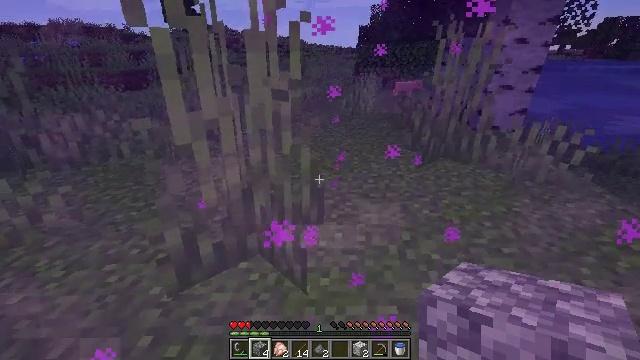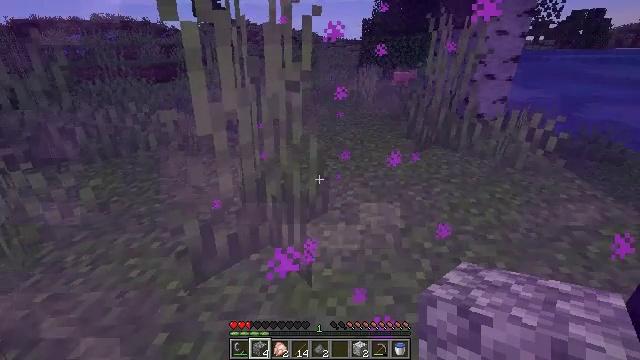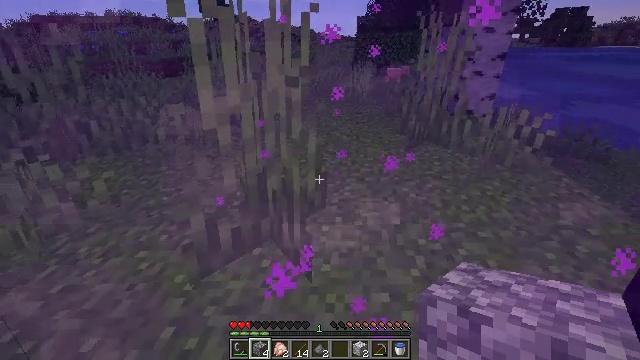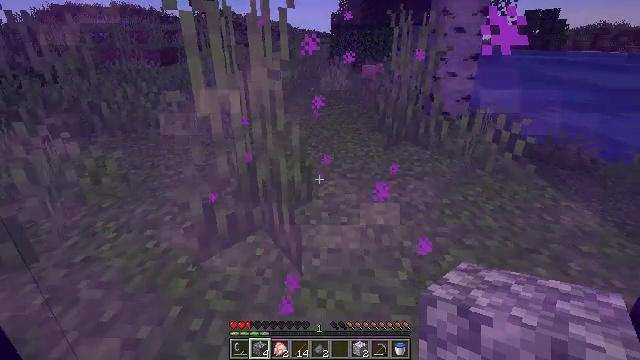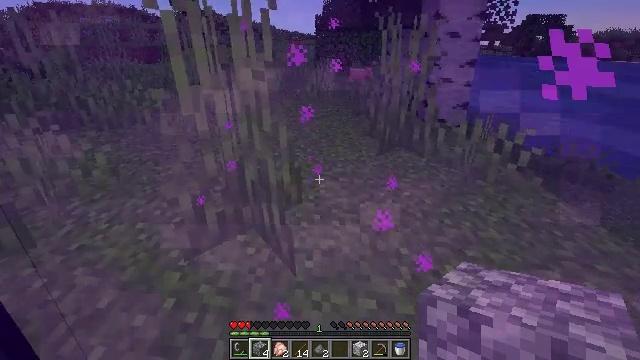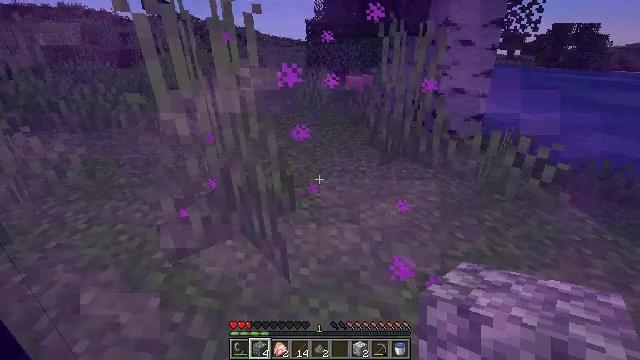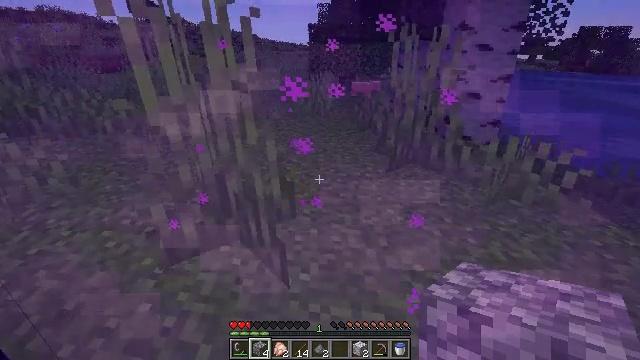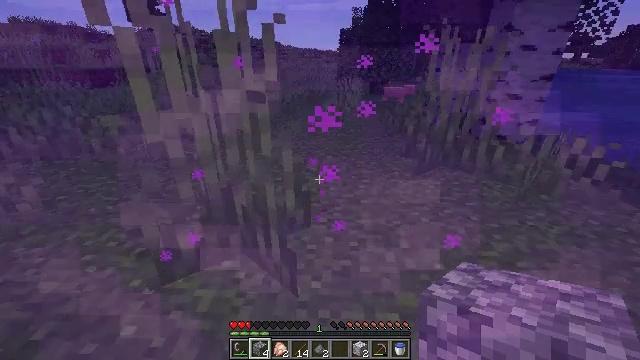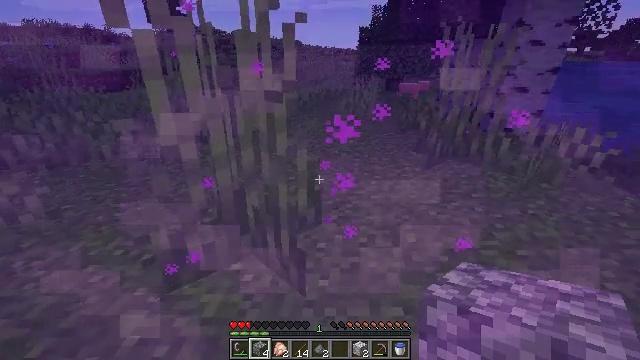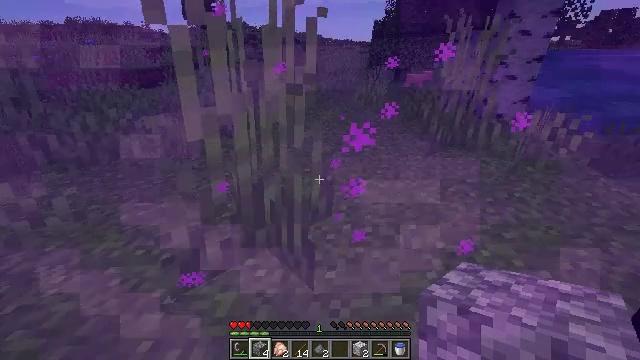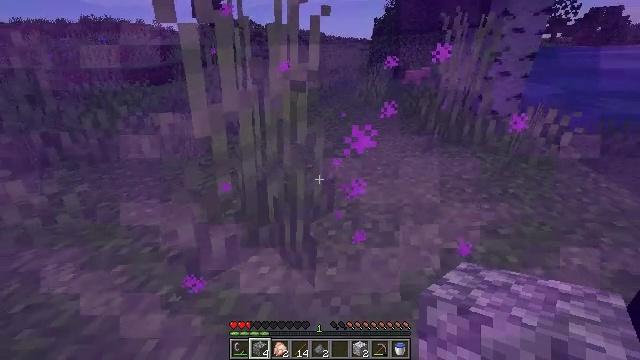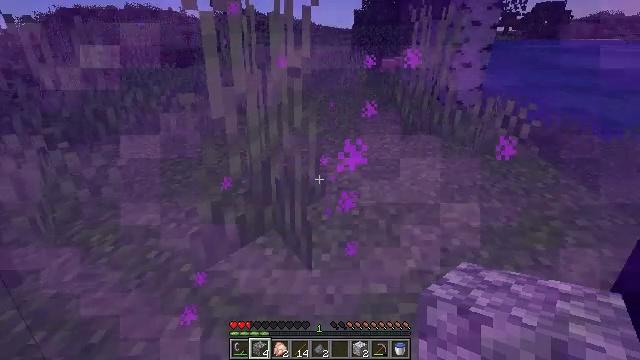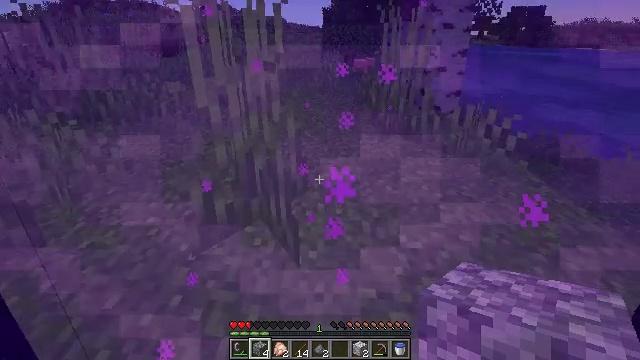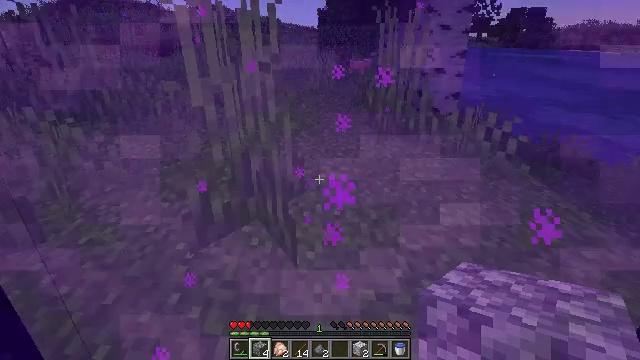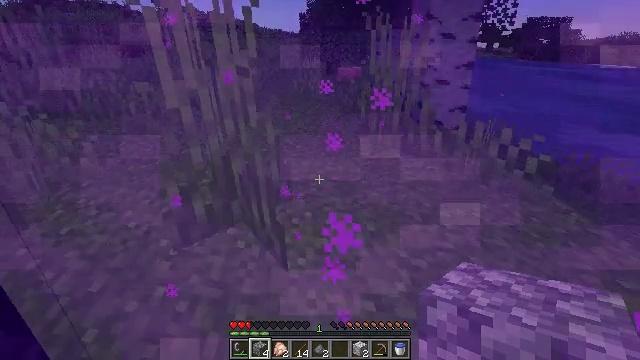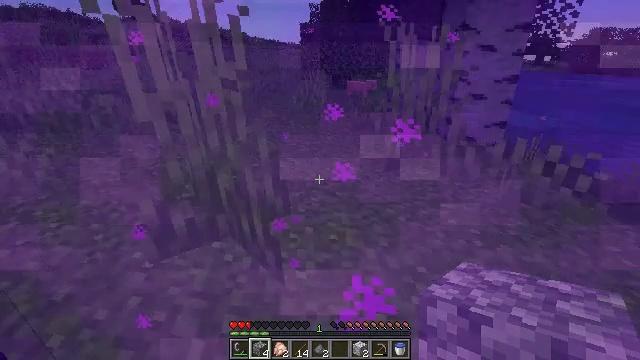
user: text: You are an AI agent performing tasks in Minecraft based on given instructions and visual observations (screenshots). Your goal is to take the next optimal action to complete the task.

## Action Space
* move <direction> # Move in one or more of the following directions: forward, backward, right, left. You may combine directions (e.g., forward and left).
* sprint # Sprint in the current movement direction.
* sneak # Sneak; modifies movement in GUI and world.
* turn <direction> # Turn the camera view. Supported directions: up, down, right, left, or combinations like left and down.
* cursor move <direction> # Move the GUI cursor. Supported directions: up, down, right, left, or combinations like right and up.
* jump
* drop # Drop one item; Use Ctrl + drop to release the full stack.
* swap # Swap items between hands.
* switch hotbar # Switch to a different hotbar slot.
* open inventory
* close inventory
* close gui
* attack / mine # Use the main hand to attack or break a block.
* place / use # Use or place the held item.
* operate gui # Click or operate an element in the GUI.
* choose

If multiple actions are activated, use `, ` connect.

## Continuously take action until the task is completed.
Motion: motion action
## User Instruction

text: Obtain basalt from the terrain.
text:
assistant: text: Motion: no_op
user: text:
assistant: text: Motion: no_op
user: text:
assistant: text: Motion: no_op
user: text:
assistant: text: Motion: no_op
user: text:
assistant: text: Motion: no_op
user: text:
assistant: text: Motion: no_op
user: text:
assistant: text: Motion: no_op
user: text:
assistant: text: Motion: no_op
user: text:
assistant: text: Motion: no_op
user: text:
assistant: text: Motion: no_op
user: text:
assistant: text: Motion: no_op
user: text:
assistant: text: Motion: no_op
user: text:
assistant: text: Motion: no_op
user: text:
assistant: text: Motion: no_op
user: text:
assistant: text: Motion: no_op
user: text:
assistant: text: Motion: no_op
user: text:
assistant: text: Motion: no_op
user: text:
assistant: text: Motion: no_op
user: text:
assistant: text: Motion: no_op
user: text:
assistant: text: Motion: no_op
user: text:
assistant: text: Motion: no_op
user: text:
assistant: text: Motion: no_op
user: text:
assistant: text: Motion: no_op
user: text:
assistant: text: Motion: no_op
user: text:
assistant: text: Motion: no_op
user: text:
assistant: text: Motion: no_op
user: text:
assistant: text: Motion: no_op
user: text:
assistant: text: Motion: no_op
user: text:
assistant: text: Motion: no_op
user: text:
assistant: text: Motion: no_op